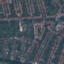
Land use / land cover: Residential